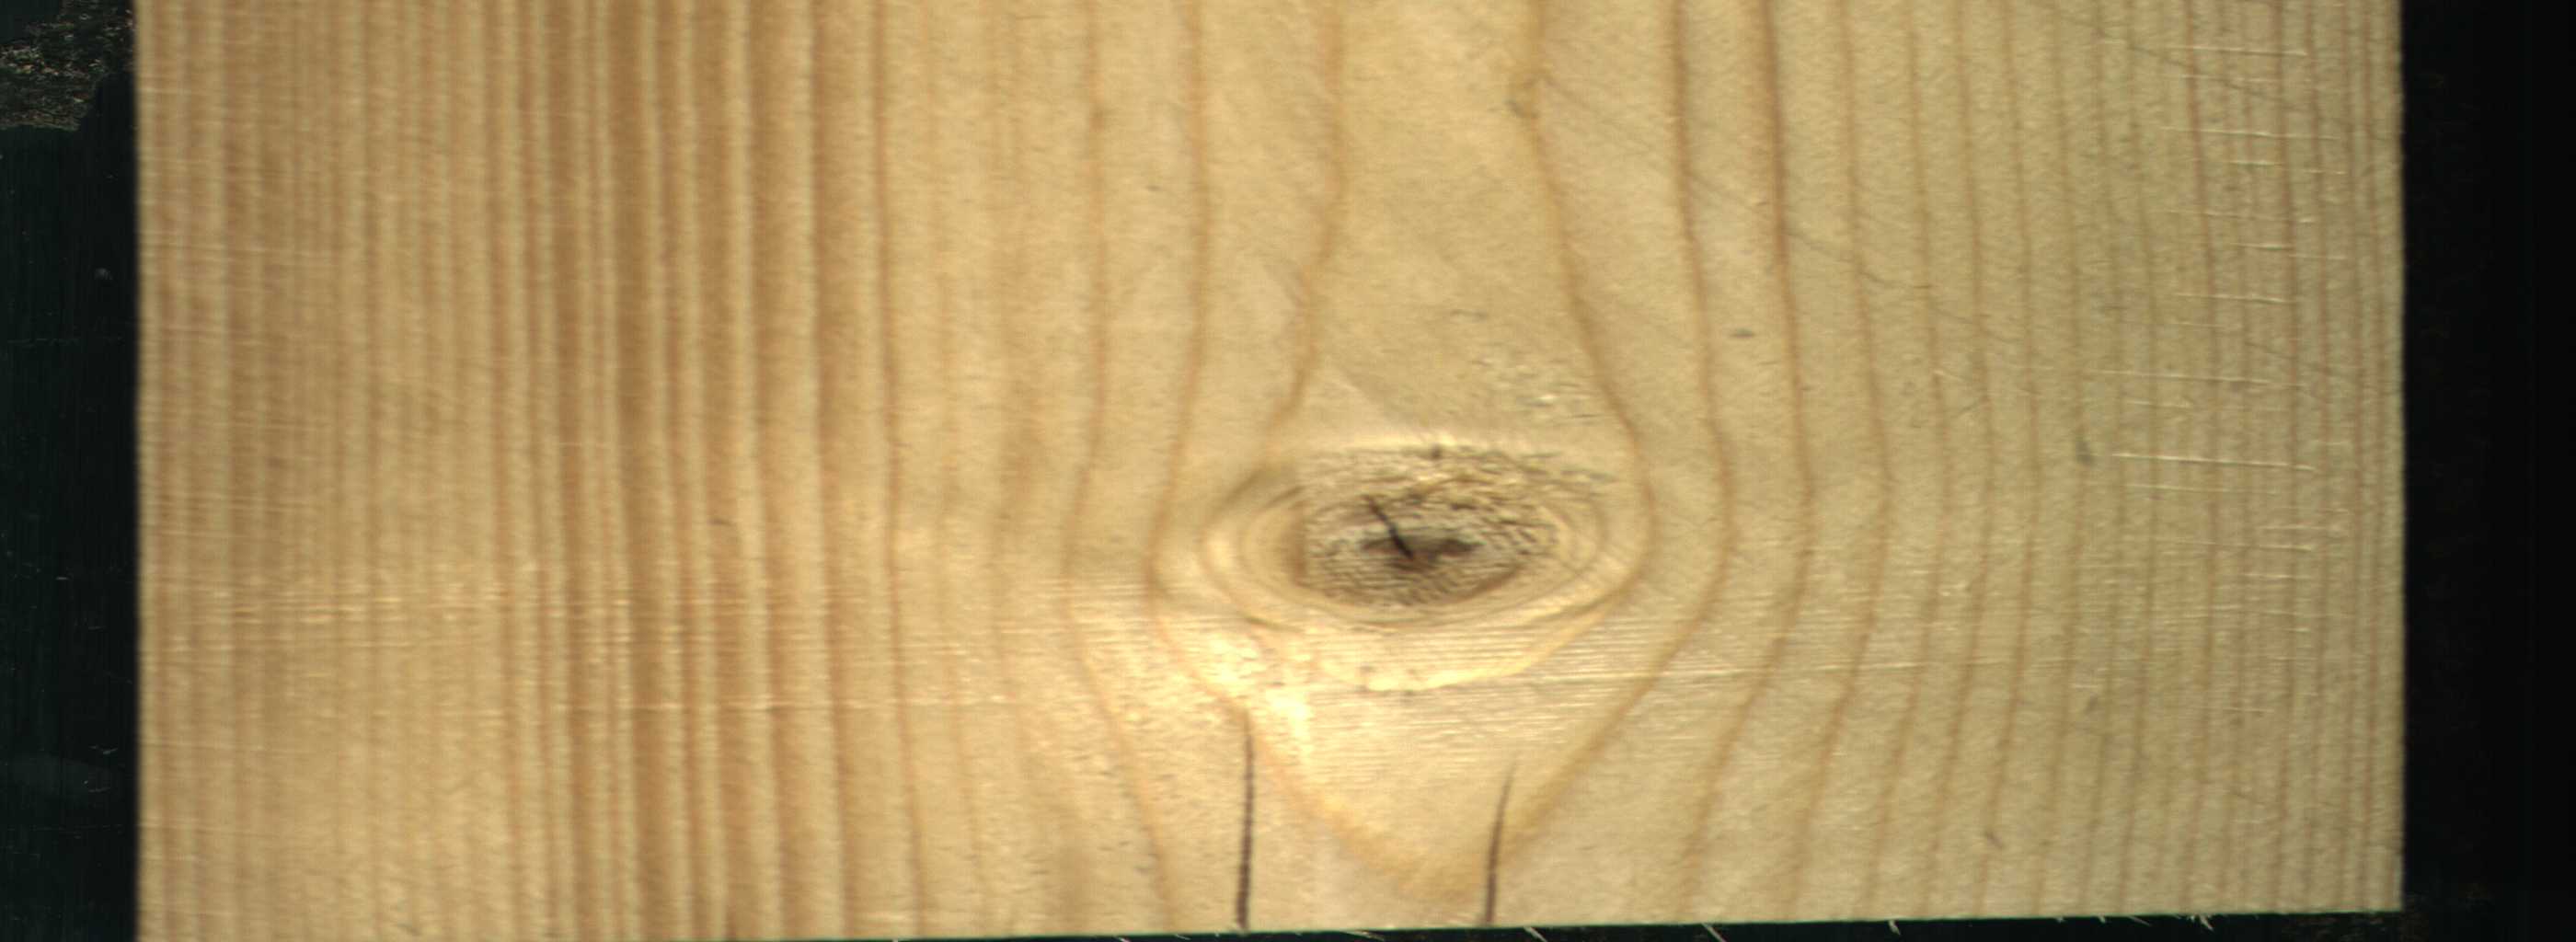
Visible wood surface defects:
Crack
Crack
knot_with_crack